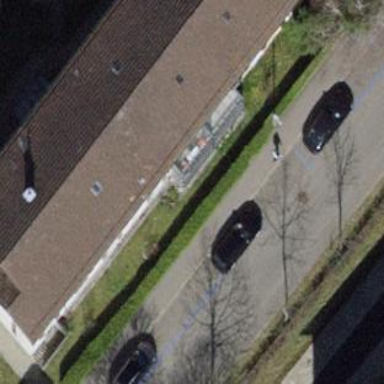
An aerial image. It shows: Building with apartments featuring tiled roof.